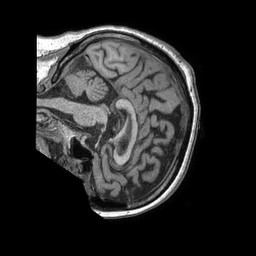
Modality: T1w
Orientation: sagittal
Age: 73
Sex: female
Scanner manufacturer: philips
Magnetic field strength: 1.5 T
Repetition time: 0.007885 s
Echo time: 0.003612 s